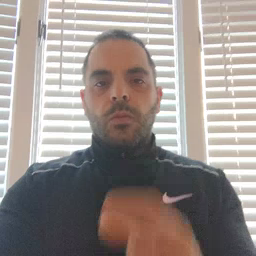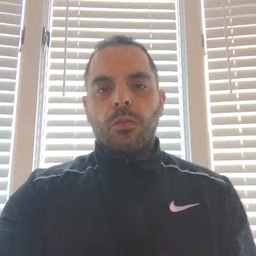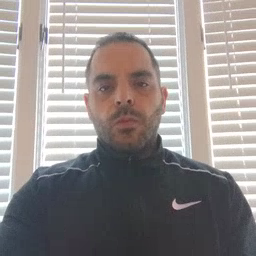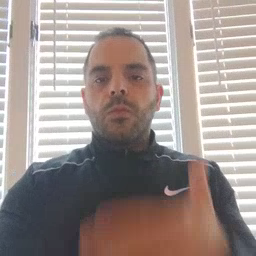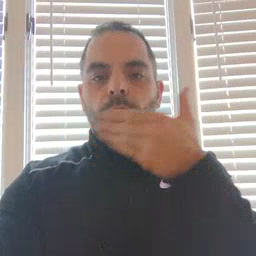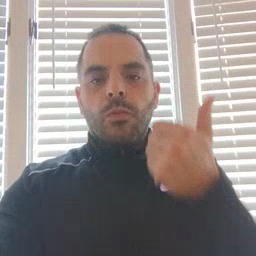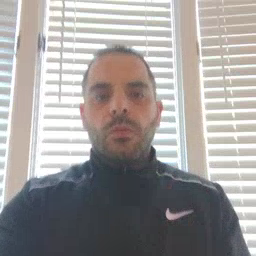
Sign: better